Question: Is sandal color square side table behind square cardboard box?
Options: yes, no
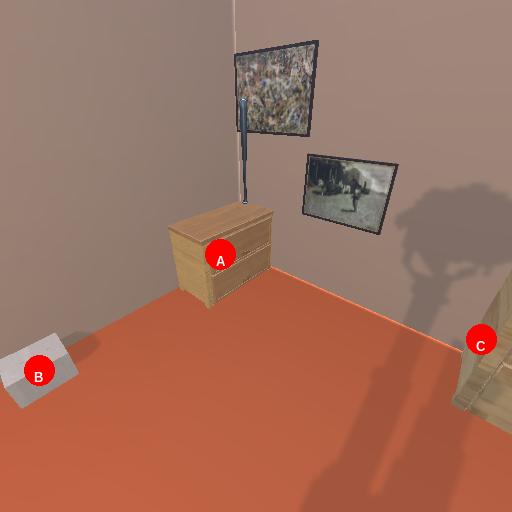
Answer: yes